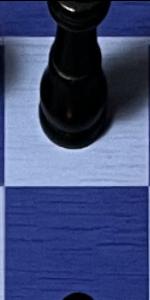
Label: Empty